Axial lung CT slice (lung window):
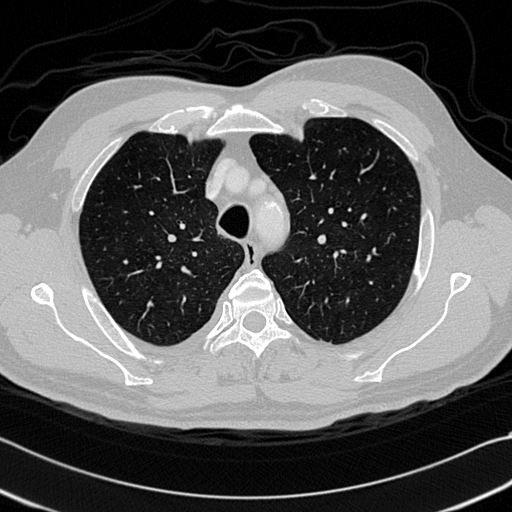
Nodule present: no